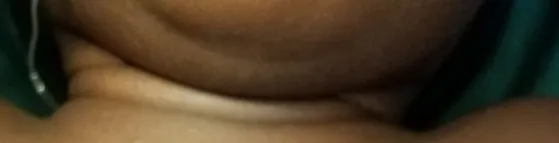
Demonstration of the paradoxical movement of the lower chest wall.
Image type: endoscopy (arthroscopy)